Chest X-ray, PA view. Patient: 51 years old, sex F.
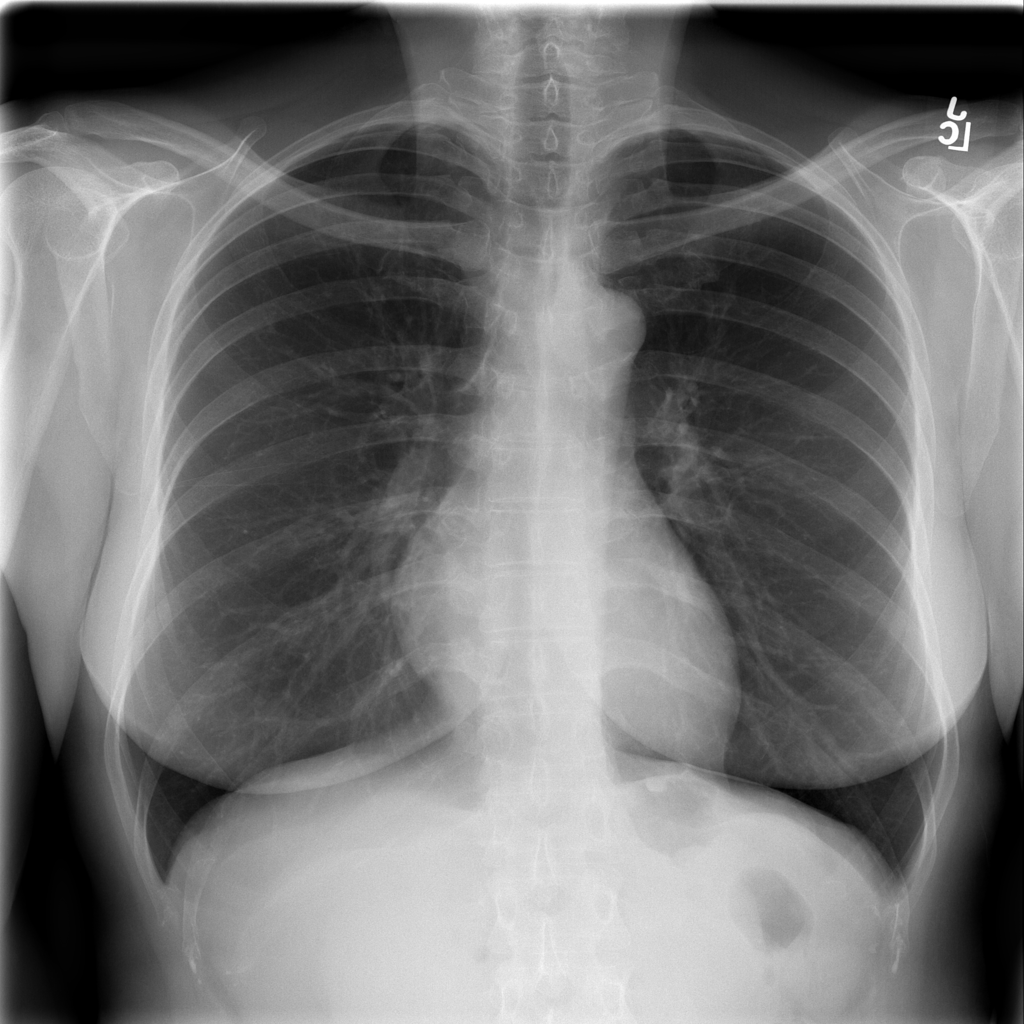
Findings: No Finding